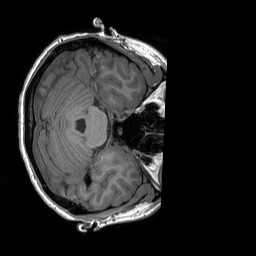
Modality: T1w
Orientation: axial
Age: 23
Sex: female
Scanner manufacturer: siemens
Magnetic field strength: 3 T
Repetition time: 1.9 s
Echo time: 0.00227 s